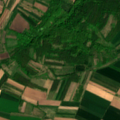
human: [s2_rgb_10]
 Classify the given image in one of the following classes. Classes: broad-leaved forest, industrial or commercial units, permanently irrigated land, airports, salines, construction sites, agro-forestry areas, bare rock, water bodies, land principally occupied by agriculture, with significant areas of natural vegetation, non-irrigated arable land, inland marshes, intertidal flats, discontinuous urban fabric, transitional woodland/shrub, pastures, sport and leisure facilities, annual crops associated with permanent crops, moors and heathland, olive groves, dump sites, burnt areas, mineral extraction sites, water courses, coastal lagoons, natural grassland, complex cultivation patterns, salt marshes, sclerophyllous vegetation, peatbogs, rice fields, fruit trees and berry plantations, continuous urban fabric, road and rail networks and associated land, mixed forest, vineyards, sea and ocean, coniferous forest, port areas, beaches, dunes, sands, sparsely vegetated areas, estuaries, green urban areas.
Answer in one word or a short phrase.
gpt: non-irrigated arable land, pastures, broad-leaved forest